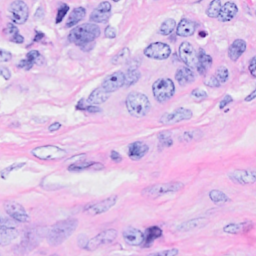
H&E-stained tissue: Breast